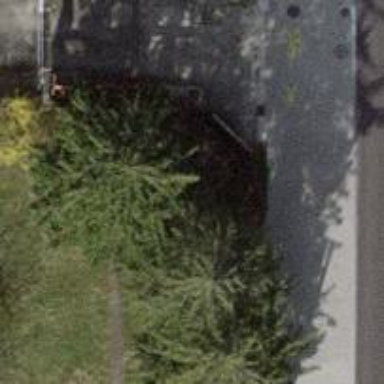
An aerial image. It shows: Evergreen needle-leaved tree.